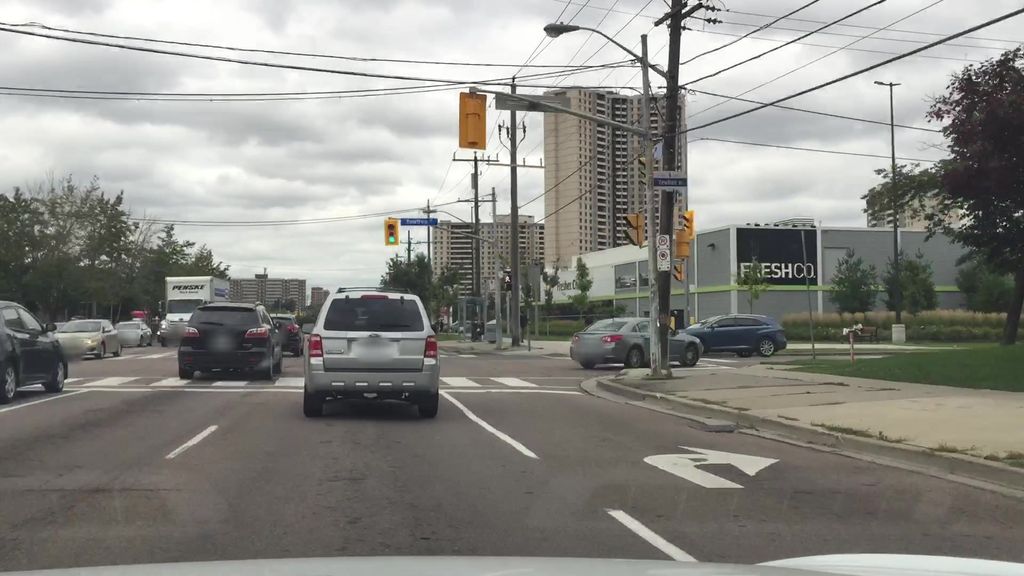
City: toronto